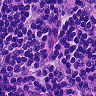
Metastatic tissue present: no